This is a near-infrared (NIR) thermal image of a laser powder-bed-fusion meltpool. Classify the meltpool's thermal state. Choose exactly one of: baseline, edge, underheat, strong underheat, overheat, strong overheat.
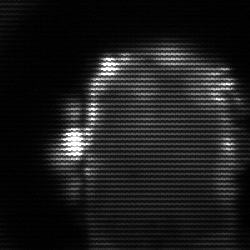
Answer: baseline